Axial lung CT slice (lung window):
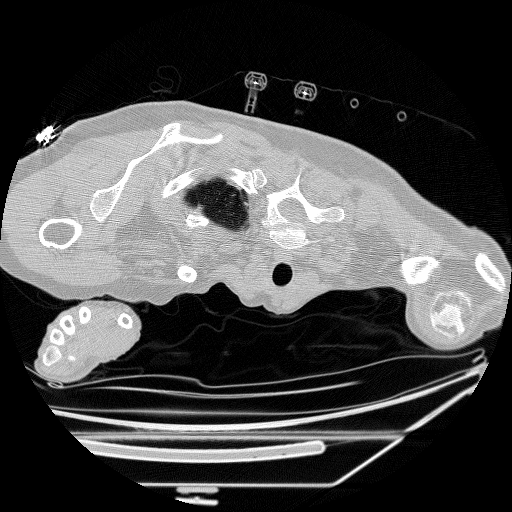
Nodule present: no